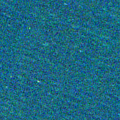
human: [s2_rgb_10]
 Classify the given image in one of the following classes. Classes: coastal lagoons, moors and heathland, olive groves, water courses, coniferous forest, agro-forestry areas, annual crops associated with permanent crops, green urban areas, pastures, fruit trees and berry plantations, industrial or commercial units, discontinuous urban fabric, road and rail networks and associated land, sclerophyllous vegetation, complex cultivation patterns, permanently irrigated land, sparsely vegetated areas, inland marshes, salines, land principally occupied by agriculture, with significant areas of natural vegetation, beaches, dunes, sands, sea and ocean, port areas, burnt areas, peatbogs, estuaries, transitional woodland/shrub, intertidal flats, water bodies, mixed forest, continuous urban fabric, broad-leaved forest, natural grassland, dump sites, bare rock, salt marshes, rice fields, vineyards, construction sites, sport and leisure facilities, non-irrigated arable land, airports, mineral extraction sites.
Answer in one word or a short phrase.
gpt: sea and ocean